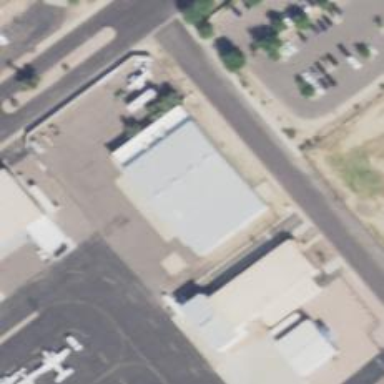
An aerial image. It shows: Hangar building at the airport.